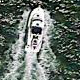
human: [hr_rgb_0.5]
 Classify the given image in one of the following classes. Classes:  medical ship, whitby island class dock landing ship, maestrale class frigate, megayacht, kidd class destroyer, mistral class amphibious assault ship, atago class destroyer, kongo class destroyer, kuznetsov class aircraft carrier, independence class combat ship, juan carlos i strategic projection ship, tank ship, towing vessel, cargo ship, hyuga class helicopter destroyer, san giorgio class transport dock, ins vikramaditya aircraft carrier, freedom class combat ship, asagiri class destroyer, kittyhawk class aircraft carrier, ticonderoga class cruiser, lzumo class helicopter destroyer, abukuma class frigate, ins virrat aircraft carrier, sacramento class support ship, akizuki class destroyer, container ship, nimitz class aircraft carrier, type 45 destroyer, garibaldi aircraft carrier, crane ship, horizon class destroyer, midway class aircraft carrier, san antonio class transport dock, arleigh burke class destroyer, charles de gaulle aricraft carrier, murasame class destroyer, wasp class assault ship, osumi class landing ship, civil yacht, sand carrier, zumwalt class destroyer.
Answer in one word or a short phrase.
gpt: Civil yacht